Interaction volume radius: 10 \u00c5
Interaction volume height: 35 \u00c5
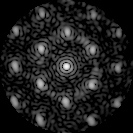
Disorder parameter: 0.3674